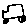
Label: car